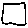
Label: square